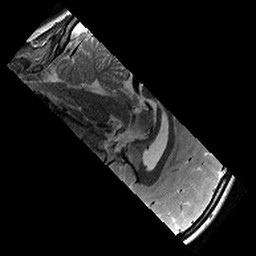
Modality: T2w
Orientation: sagittal
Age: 10
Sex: female
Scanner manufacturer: siemens
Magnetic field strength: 3 T
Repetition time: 9.23 s
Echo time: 0.067 s